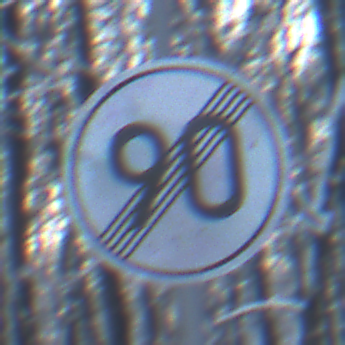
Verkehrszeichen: EndeGeschwindigkeit90
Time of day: MorningAfternoon
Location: Outdoor (Nature)
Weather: Clear
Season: Winter
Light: Natural